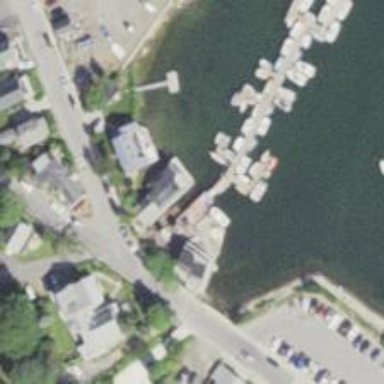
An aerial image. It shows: Man-made pier.